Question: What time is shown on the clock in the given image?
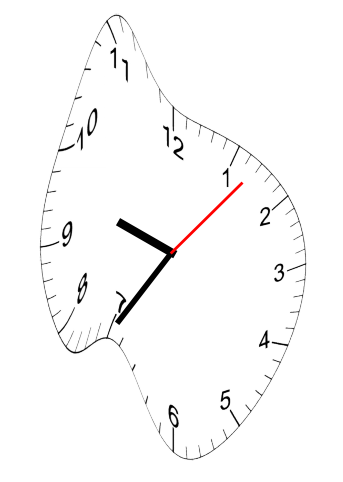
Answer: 09:35:07